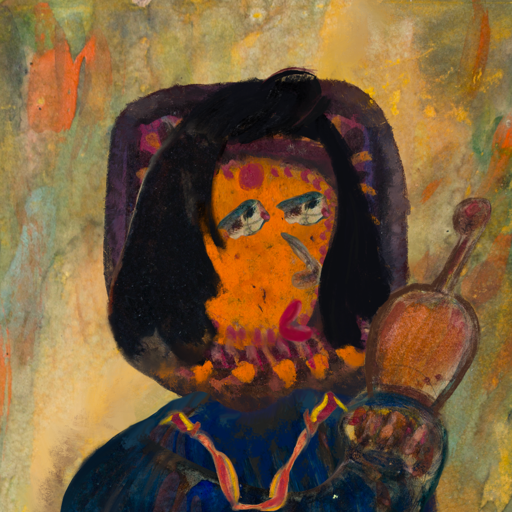
Background: Comrade, Head And Neck Side: Doll_w_Hair, Face Side: Pipe, Bust: Pipe, Hair Side: Mosgoul, Head Accessory: Blank, Second Necklace: Gypsy_Mother_1, Necklace: Blank, Baby: Blank